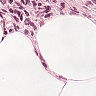
Metastatic tissue present: no